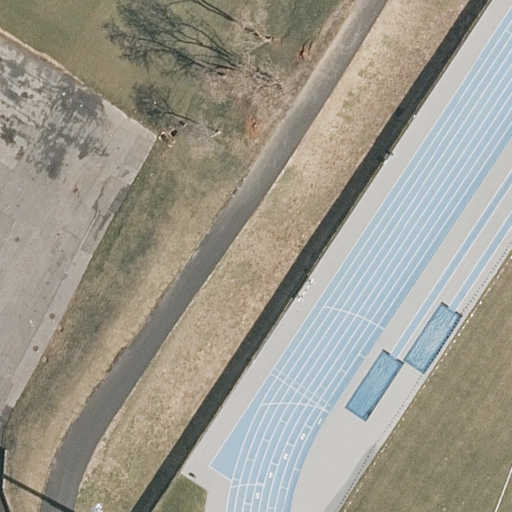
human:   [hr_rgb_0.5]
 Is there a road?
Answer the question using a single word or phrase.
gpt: yes

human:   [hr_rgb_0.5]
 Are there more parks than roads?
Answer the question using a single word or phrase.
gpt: no

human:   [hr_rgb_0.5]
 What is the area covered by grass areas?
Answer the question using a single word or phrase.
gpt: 6837m2

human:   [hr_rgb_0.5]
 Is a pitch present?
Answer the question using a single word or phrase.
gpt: yes

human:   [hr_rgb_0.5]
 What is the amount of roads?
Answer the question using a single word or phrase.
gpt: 2

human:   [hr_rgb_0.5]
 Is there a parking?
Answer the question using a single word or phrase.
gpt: yes

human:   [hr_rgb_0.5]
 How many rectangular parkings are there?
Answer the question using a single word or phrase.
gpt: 1

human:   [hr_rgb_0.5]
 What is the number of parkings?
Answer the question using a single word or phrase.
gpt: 1

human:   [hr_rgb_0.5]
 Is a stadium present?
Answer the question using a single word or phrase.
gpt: yes

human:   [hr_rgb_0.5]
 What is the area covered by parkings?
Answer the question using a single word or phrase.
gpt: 1092m2

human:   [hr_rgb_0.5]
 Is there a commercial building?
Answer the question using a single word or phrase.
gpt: no

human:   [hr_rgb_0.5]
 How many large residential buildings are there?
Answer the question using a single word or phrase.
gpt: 0

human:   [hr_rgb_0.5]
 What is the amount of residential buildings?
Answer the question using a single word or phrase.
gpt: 0

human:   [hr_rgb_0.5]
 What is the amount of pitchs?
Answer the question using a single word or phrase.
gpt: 1

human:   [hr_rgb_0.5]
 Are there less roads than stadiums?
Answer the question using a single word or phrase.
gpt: no

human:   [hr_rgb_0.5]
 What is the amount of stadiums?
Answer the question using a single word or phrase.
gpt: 1

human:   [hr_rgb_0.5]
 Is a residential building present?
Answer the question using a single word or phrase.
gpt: no

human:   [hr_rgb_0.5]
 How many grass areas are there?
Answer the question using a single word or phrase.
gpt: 1

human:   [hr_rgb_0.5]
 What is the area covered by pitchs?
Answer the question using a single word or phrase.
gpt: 970m2

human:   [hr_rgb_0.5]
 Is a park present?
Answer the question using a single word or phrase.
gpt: yes

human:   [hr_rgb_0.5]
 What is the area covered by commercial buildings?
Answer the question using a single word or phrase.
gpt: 0m2

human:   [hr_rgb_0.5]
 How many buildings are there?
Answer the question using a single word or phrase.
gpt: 0

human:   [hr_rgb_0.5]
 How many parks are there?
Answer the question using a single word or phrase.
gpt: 1

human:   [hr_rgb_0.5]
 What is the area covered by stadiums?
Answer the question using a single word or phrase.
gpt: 4094m2

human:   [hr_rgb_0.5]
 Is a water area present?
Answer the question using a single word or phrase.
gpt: no

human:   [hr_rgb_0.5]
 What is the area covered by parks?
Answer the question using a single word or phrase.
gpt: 10633m2

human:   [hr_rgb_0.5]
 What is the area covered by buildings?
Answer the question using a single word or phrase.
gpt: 0m2

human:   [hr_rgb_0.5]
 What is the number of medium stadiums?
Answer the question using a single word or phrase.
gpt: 0

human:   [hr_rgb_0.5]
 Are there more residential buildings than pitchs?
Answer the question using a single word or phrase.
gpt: no

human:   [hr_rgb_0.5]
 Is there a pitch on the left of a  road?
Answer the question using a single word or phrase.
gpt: no

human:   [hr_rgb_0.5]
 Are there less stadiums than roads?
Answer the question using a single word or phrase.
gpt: yes

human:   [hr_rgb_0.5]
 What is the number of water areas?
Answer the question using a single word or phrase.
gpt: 0

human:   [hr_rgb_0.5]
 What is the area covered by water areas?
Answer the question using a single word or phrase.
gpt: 0m2

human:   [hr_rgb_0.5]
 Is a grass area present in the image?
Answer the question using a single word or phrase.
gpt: yes

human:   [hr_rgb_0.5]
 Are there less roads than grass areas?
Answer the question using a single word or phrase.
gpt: no

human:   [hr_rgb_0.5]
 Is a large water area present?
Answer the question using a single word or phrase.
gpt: no

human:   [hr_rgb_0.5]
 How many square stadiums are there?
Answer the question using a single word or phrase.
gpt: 0

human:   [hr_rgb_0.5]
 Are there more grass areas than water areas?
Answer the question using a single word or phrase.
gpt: yes

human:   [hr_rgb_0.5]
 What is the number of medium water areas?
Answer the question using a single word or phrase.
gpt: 0

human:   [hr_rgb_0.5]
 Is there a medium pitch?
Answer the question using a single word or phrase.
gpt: no

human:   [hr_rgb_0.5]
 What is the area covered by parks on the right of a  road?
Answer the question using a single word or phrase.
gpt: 0m2

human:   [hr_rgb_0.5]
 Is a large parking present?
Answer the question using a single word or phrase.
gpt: yes

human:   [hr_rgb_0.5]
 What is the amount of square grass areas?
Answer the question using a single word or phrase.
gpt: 0

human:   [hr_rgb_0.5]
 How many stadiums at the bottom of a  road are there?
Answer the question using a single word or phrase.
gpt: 0

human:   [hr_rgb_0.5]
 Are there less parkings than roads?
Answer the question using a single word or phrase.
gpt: yes

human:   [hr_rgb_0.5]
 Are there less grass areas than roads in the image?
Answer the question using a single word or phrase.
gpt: yes

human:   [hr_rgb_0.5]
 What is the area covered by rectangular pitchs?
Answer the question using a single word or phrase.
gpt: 970m2

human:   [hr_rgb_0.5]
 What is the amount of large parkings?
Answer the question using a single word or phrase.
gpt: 1

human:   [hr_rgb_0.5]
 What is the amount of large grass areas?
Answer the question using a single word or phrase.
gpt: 1

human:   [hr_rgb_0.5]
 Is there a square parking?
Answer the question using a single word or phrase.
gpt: no

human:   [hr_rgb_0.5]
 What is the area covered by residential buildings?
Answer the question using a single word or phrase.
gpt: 0m2

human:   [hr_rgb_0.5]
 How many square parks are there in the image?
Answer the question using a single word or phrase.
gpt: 0

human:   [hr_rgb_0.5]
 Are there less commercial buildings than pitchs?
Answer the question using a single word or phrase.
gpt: yes

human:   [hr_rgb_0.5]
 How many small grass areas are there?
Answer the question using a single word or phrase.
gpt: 0

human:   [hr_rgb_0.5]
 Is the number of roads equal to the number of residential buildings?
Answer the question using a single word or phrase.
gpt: no

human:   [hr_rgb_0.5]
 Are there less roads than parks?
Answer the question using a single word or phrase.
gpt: no

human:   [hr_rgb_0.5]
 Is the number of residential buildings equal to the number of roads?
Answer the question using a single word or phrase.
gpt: no

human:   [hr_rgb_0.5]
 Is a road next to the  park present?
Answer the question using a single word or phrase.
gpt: yes

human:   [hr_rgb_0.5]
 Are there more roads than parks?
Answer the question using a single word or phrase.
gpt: yes

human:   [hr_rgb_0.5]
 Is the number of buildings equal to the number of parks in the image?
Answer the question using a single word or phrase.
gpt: no

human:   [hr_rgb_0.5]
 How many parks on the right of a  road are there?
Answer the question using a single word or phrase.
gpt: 0

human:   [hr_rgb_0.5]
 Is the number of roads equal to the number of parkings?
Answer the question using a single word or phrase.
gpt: no

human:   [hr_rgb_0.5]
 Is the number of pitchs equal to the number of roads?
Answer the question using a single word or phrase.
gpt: no

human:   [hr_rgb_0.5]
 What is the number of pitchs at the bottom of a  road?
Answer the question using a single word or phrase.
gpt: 1